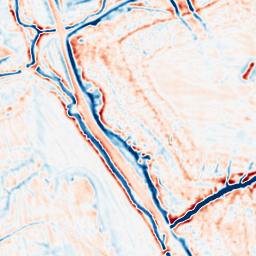
Category: multiscale
Decomposition family: dog_multiscale
Decomposition parameters: sigma_ratio: 1.4
n_scales: 3
base_sigma: 1
Upsampling method: fft_zeropad
Upsampling parameters: scale: 8
Upsampling scale: 8